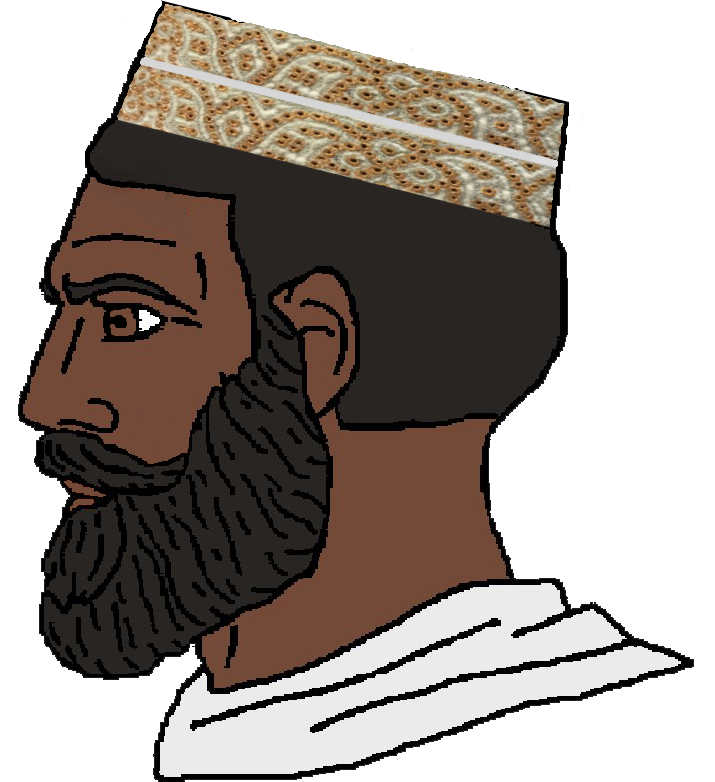
Label: 4_Yes_Chad